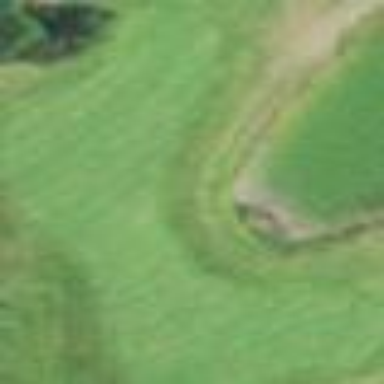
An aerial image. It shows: Green golf area with grass land use.